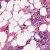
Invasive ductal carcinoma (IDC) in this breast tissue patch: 1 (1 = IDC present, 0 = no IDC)